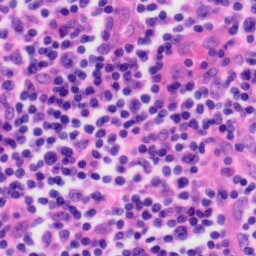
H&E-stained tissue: Tonsil